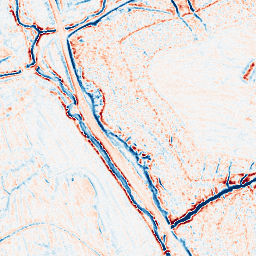
Category: edge_preserving
Decomposition family: bilateral
Decomposition parameters: d: 9
sigma_color: 150
sigma_space: 50
Upsampling method: regularized
Upsampling parameters: scale: 2
lambda_reg: 0.01
Upsampling scale: 2